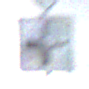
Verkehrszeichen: VerlaufVorfahrtsstrasse1
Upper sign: Vorfahrtsstrasse
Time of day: MorningAfternoon
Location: Outdoor (RoadRail)
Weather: PartlyCloudy
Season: NotSpecified
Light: Natural